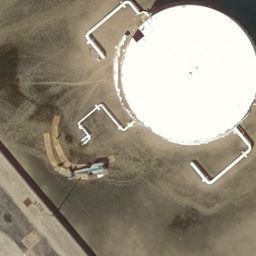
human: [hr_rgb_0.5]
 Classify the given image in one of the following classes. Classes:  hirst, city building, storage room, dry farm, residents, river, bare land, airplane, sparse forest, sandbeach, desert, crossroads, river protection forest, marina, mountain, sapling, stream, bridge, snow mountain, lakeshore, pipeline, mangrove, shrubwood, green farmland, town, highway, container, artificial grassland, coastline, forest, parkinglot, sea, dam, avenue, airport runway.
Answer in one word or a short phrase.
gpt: storage room